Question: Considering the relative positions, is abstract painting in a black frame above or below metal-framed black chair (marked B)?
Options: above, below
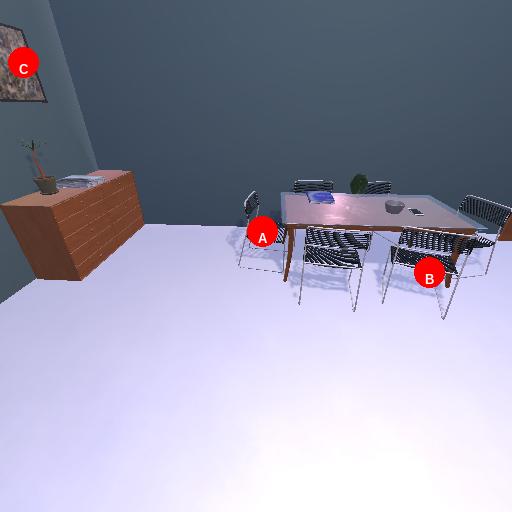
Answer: above